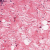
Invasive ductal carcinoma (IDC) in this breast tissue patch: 0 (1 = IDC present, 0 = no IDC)